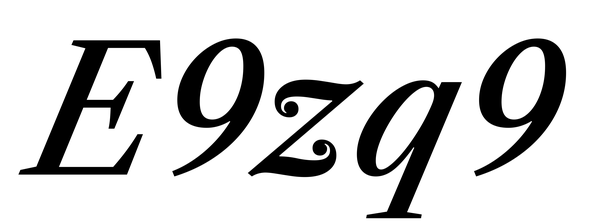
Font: LibreCaslonText-Italic_Medium_Italic